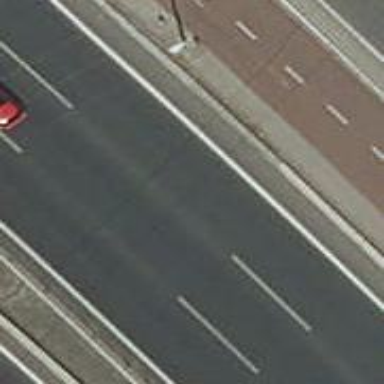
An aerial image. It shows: View of motorway.